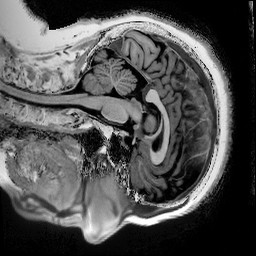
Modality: T1w
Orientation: sagittal
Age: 53
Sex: female
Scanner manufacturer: siemens
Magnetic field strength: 3 T
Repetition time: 5 s
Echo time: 0.00298 s